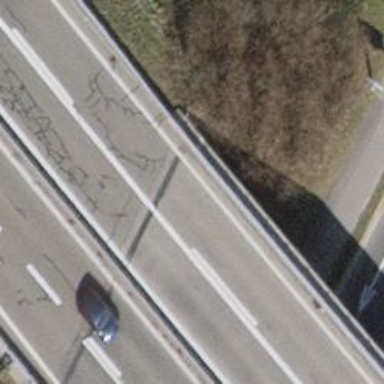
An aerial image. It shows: Motorway bridge with asphalt surface. It is part of trunk highway.